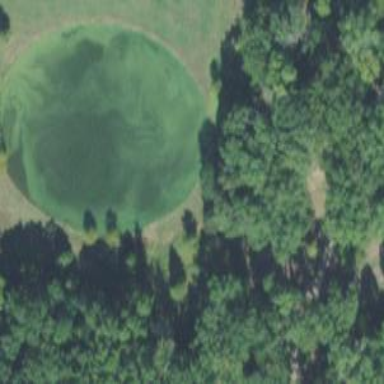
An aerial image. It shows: Pond surrounded by natural water.